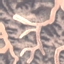
Land use / land cover: HerbaceousVegetation